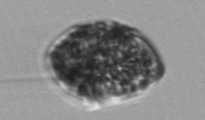
Label: Gyrodinium